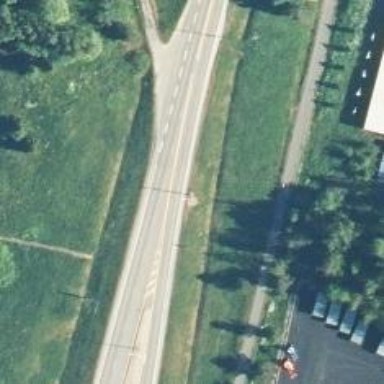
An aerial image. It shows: Primary road with asphalt surface.